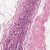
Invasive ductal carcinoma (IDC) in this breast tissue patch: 0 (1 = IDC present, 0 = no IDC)